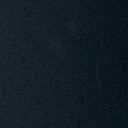
Screen state: off